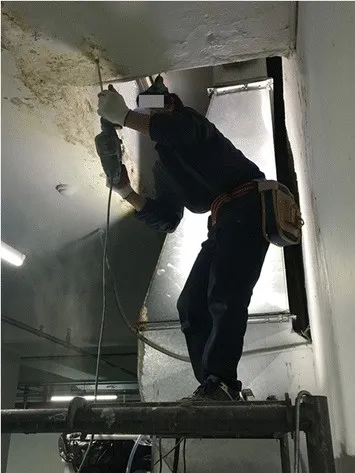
Patient 1 performs ceiling work and injects grouting.
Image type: medical_photograph (skin_photograph)